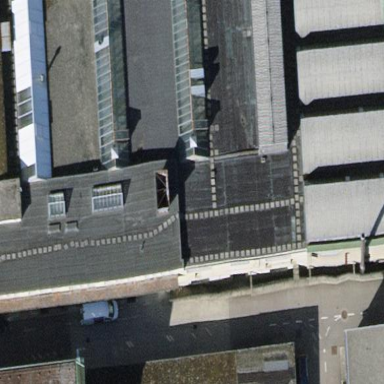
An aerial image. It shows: Industrial building with flat gray roof.